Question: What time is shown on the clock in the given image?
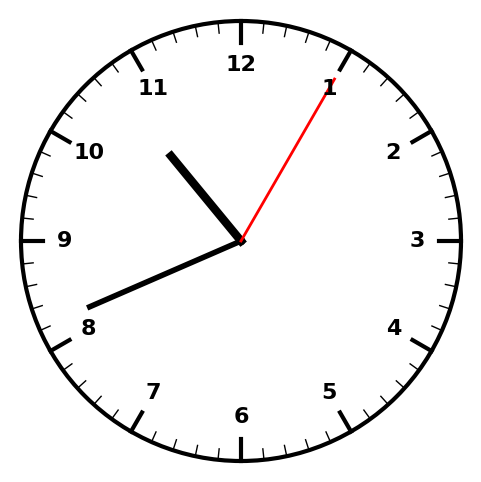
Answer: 10:41:05